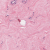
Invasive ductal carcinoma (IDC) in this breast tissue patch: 0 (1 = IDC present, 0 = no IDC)